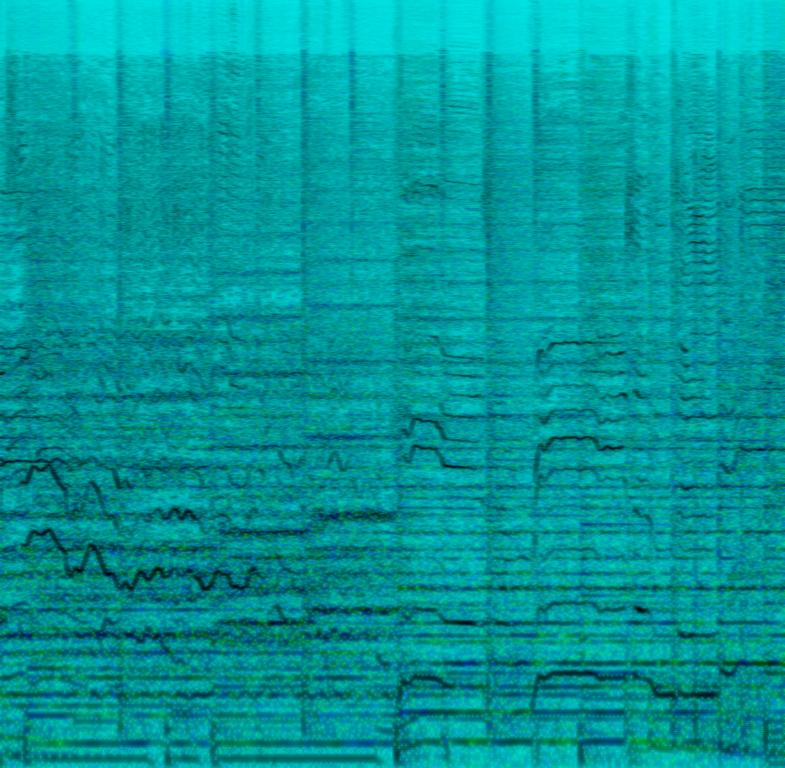
The clip is of a Christian worship song - a gospel song. It's a powerful ballad with violins which add an uplifting emotional effect. The male singer has a smooth and gentle voice. There's an uplifting and soulful choir performing backing vocals.